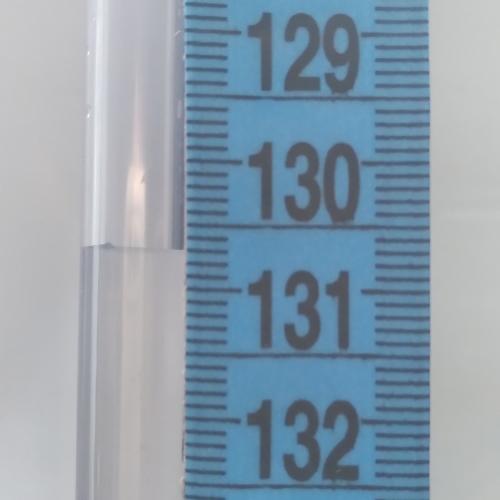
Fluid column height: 130.7 cm